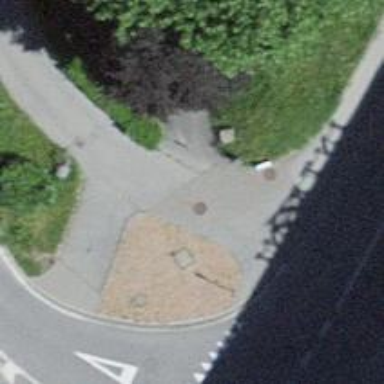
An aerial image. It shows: Bollard.